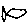
Label: fish